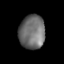
Tissue: lung
Cell type: Epithelial cells
Senescence score: 0.1854
Nuclear area (px): 861
Mean DAPI intensity: 109.467